Interaction volume radius: 5 \u00c5
Interaction volume height: 10 \u00c5
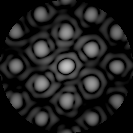
Disorder parameter: 0.1527